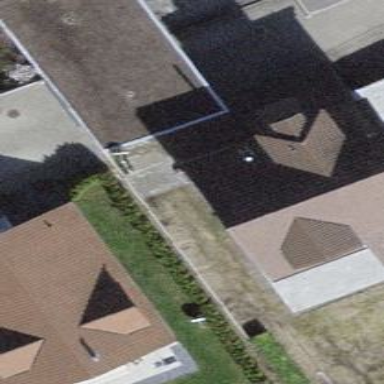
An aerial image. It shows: Garage building.